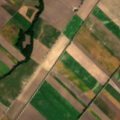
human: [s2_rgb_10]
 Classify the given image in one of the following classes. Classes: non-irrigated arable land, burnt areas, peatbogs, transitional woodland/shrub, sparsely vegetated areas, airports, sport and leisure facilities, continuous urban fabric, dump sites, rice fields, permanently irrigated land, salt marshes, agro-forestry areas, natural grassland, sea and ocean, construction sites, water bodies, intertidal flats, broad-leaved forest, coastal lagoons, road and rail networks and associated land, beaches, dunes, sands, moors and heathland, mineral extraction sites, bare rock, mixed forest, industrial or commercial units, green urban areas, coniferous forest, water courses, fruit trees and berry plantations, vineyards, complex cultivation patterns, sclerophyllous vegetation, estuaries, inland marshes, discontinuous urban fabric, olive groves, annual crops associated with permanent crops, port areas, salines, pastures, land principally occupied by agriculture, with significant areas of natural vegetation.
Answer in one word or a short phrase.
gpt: non-irrigated arable land